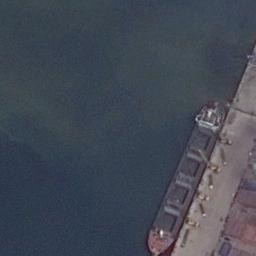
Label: ship